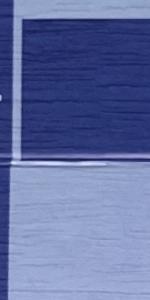
Label: Empty